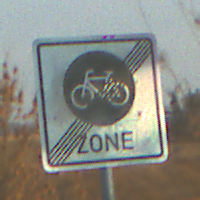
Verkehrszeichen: EndeFahrradzone
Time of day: SunriseSunset
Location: Outdoor (RoadRail)
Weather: PartlyCloudy
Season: NotSpecified
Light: Natural